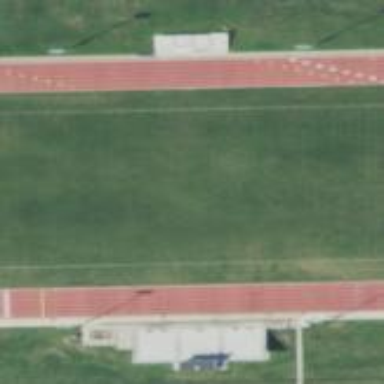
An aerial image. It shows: American football pitch.